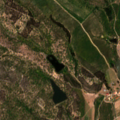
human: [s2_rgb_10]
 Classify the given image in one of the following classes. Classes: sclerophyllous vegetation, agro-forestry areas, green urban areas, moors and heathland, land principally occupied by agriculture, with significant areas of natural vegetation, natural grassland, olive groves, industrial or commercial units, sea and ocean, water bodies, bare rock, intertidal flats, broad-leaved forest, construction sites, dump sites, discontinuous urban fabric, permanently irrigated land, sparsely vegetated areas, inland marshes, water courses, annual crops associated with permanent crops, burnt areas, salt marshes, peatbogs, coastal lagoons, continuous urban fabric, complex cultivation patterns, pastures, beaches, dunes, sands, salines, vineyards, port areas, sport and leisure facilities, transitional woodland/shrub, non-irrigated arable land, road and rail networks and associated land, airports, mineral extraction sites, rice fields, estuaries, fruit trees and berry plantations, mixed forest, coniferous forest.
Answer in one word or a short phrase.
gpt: permanently irrigated land, complex cultivation patterns, broad-leaved forest, transitional woodland/shrub